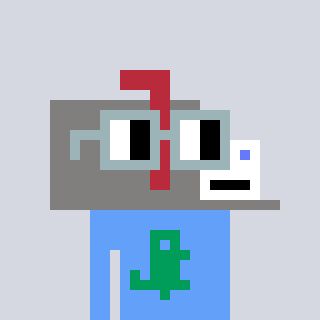
a pixel art character with square dark gray glasses, a mailbox-shaped head and a blue-colored body on a cool background